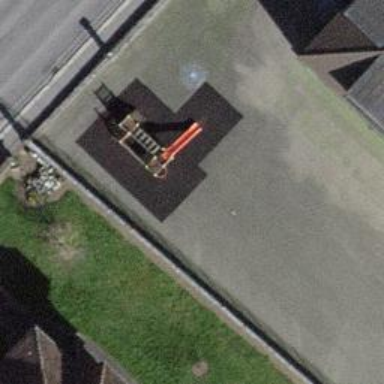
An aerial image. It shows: Playground structure.